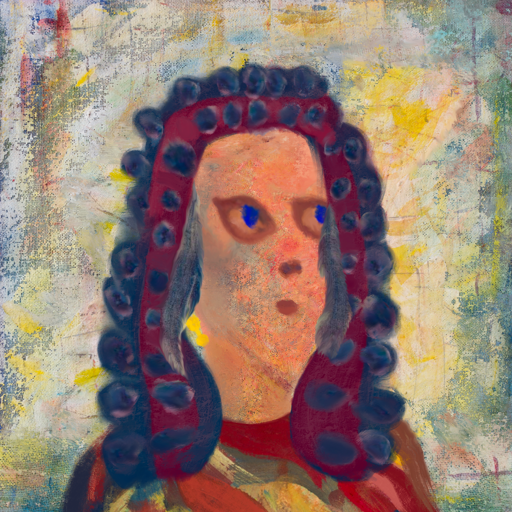
Background: Irani, Head And Neck Side: Irani, Face Side: Mother_And_Son_Mother, Bust: Mother_And_Son_Son, Hair Side: Hill_Girl, Head Accessory: Blank, Second Necklace: Blank, Necklace: Blank, Baby: Blank